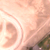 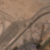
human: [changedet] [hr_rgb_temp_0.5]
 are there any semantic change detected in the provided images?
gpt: A new road appears in the desert.